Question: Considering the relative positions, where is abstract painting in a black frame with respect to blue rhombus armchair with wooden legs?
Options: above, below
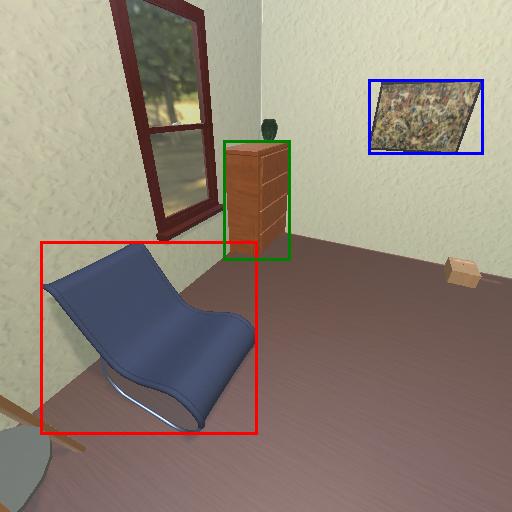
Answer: above